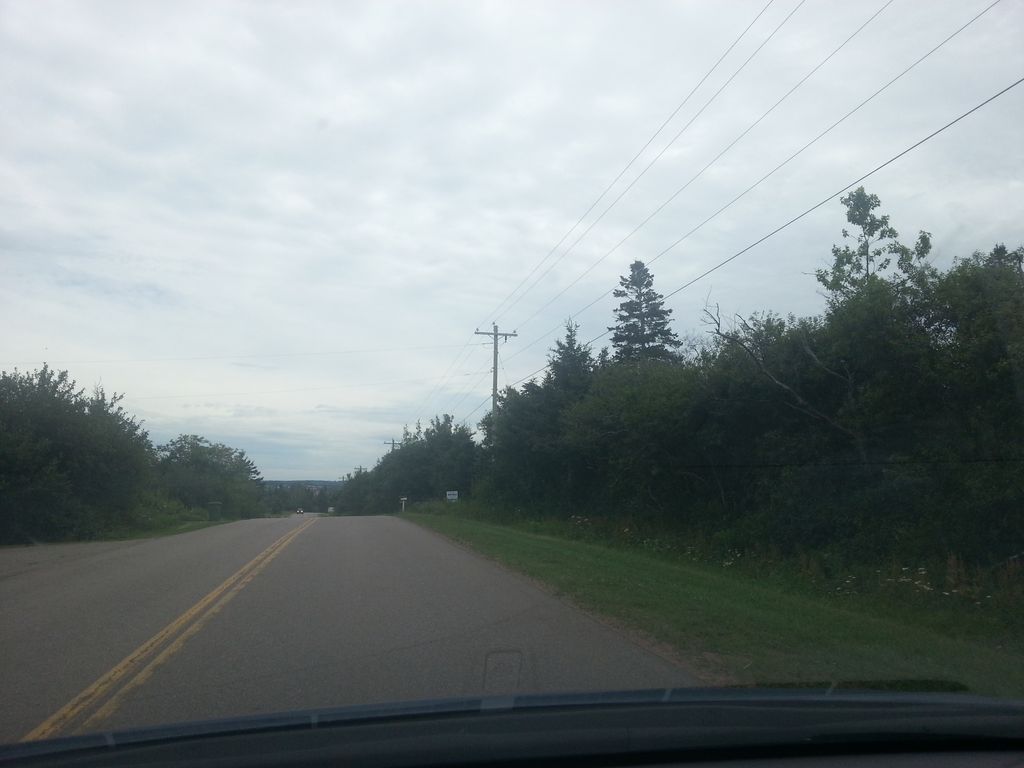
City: charlottetown